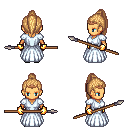
a pixel art fantasy rpg character, female body template, human, tanned skin, underdress, teal pants, light blonde long topknot hairstyle, bronze tiara, gold gloves, gray slippers, spear, four views (front, back, left, right), 2x2 character sprite sheet, small pixel art, hard edges, no anti-aliasing